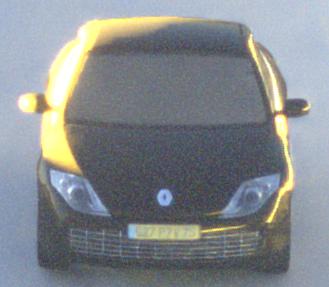
Make: Renault
Model: Laguna Coupé TCe 170
Detailed model: Laguna (III) Coupé
Model produced from: 2010/11
Model produced until: 2011/05
Doors: 2
Color: black
Road condition: dry road
Daytime: sunrise or sunset
Contrast: high contrast